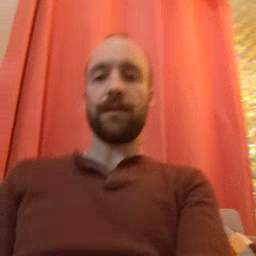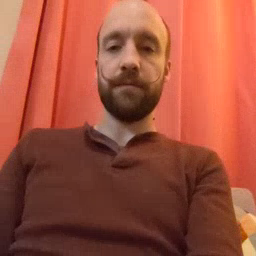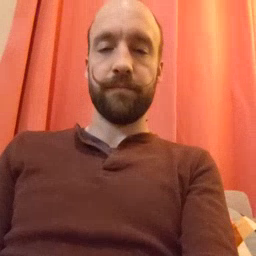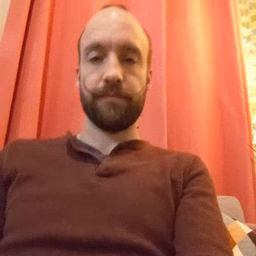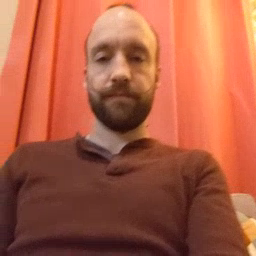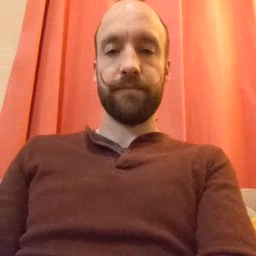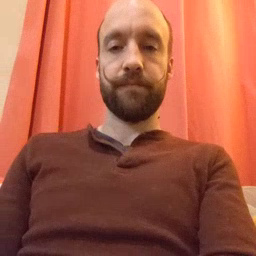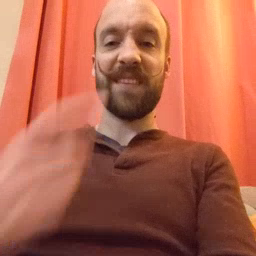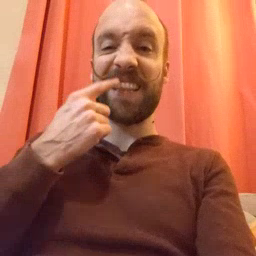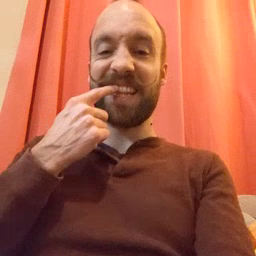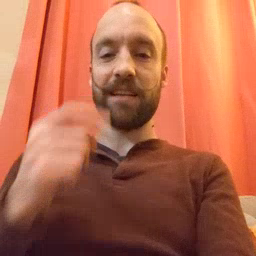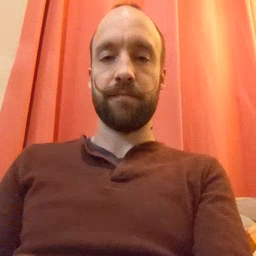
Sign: tooth